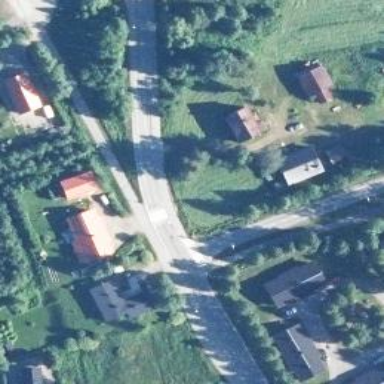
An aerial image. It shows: Zebra crossing on the road.